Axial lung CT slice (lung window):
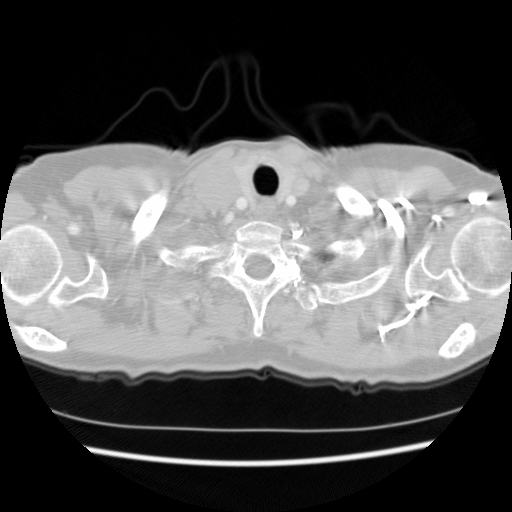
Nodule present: no